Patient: sex M, age 55
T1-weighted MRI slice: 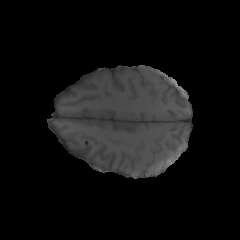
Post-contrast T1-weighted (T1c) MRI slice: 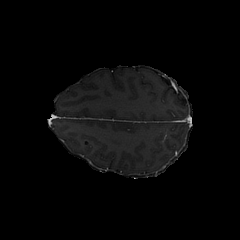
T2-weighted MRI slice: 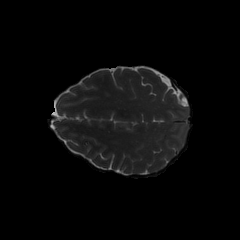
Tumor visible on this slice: no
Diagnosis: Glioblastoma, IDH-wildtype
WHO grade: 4